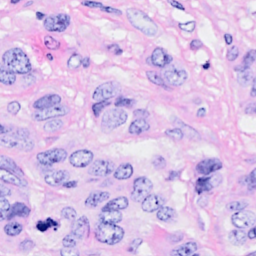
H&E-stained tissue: Breast